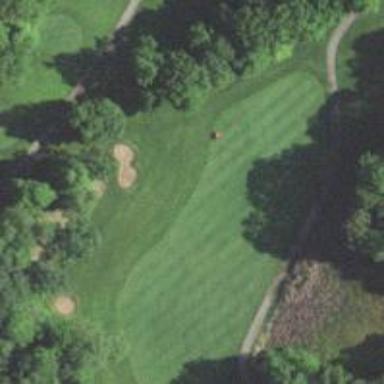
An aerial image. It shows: Golf hole.